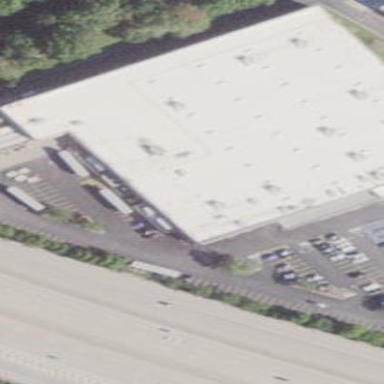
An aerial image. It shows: Retail building with wholesale shop.